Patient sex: F
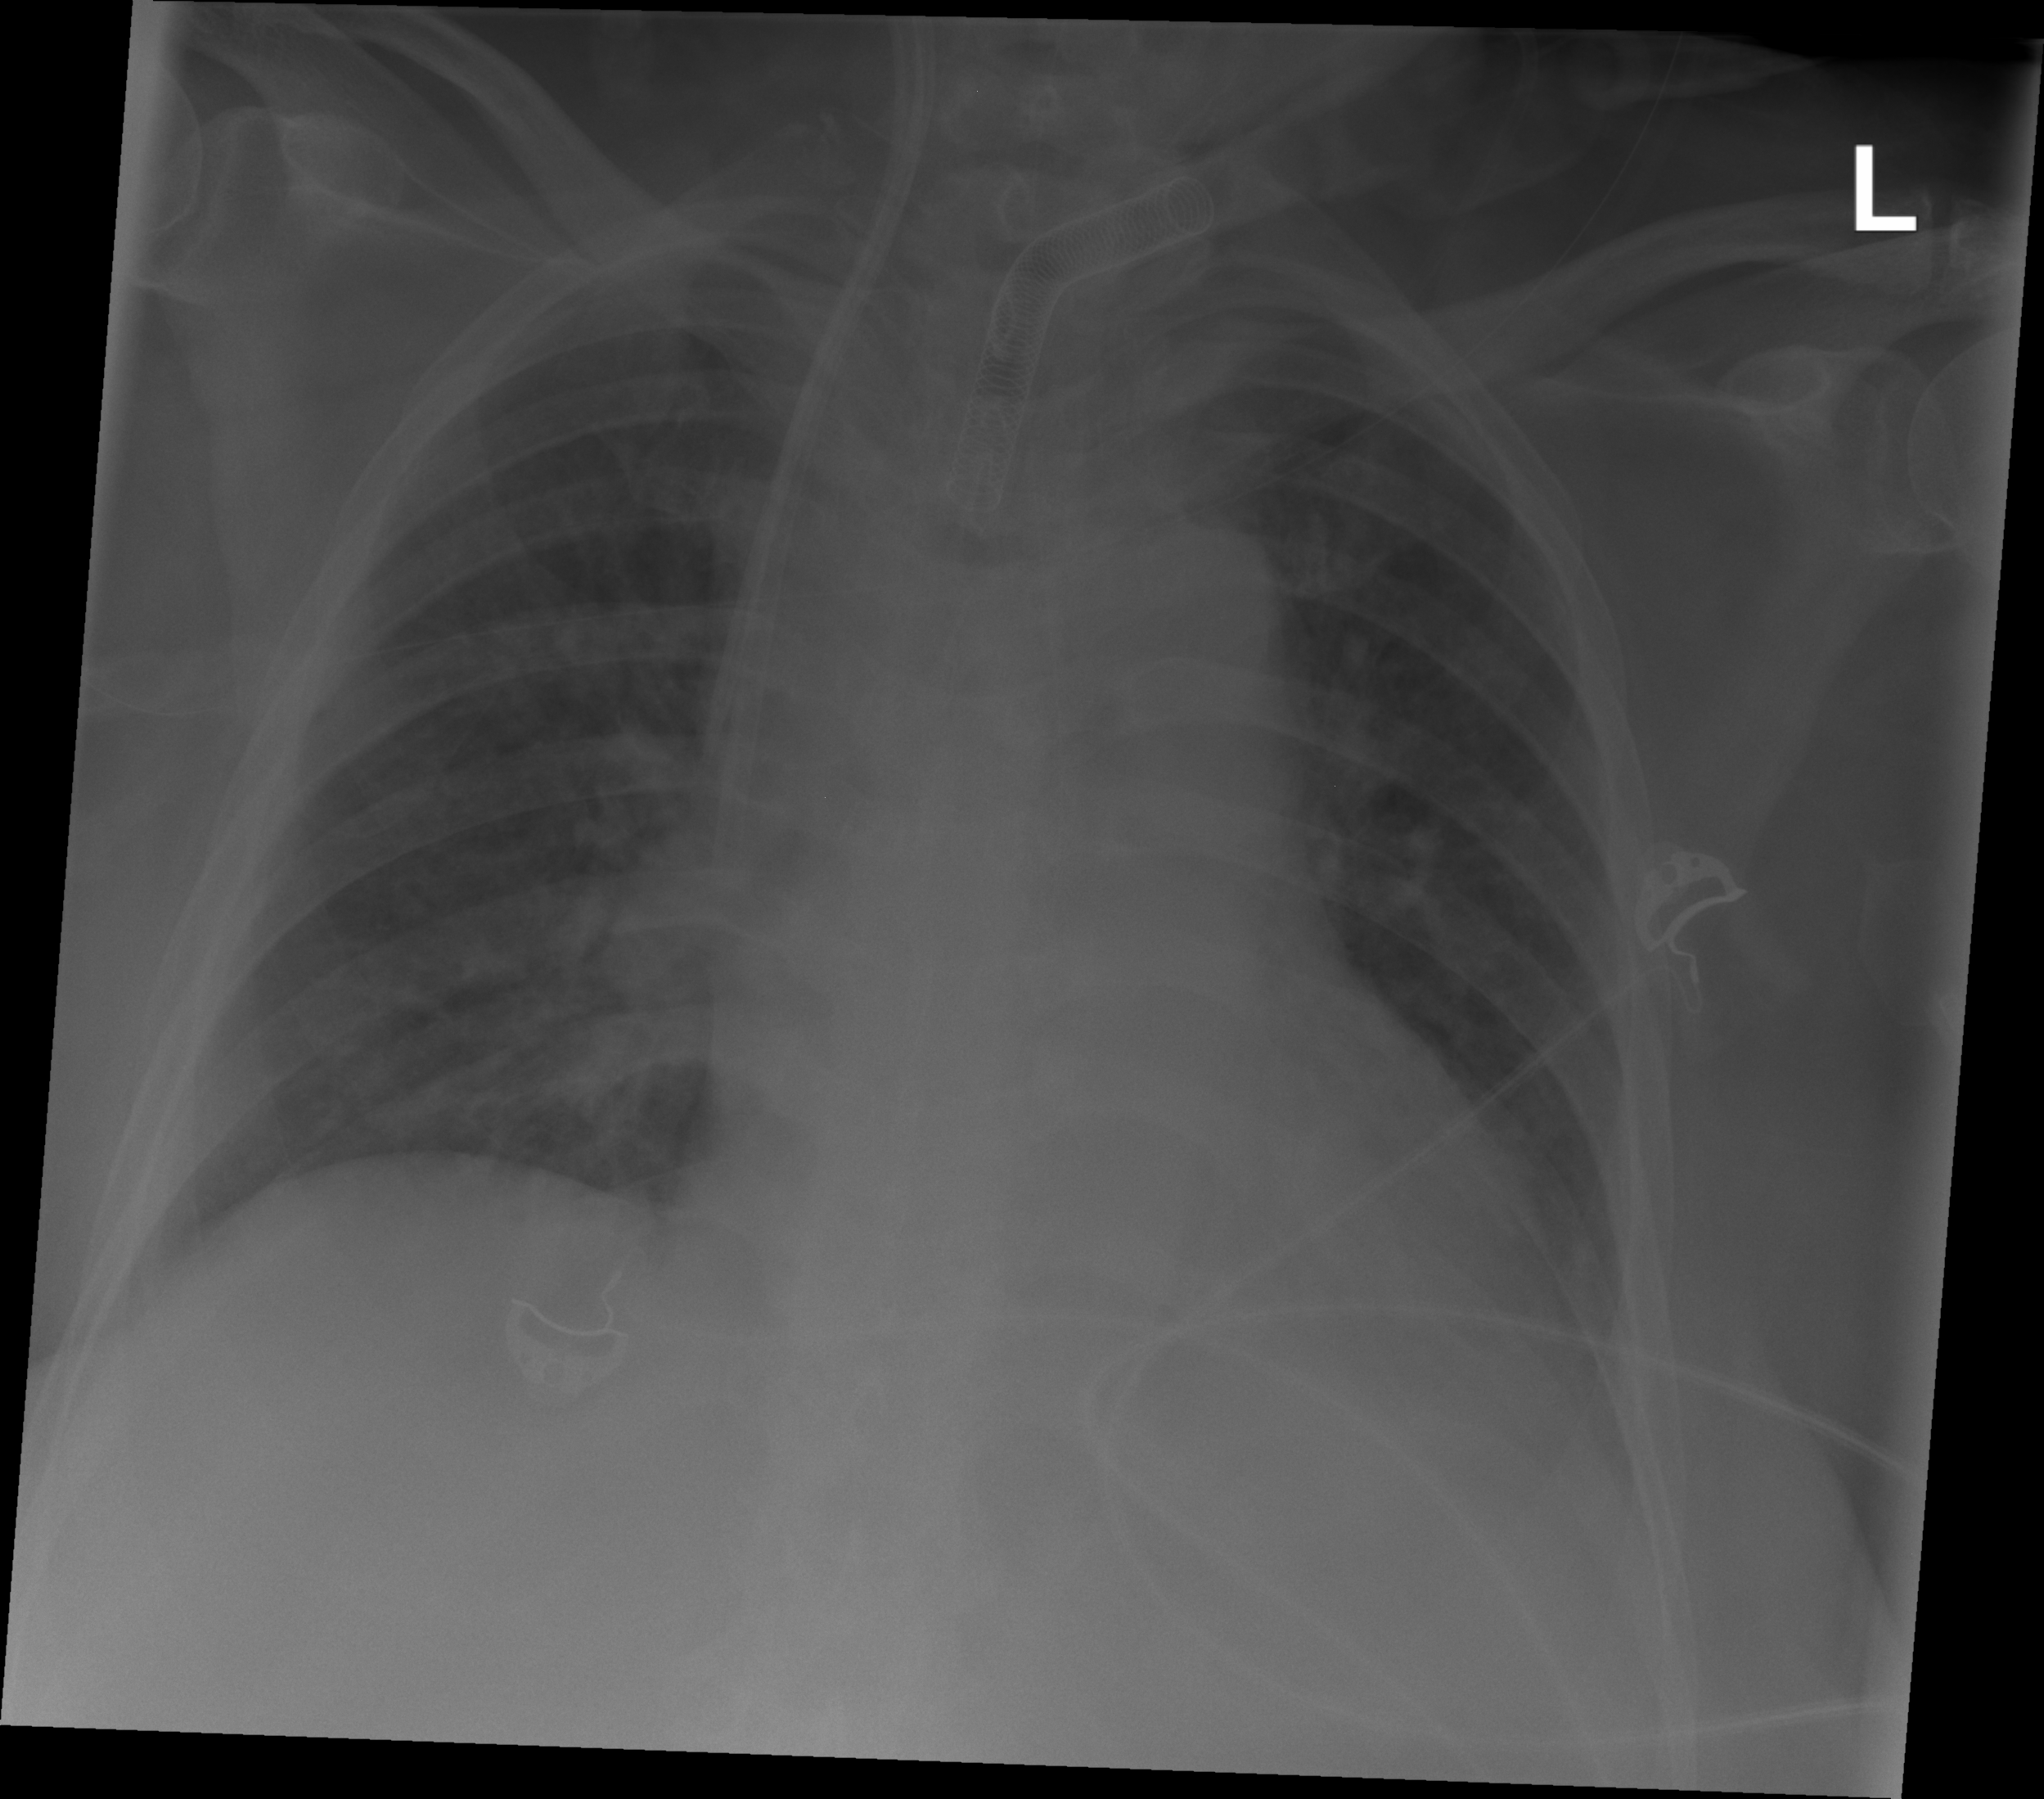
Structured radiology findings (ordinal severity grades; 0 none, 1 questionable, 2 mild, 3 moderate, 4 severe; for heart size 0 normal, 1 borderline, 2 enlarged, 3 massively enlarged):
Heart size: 1
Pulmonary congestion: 2
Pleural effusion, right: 0
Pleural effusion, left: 0
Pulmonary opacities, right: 2
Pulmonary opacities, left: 0
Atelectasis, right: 0
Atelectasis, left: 0